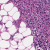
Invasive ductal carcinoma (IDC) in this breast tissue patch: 1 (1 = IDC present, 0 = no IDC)